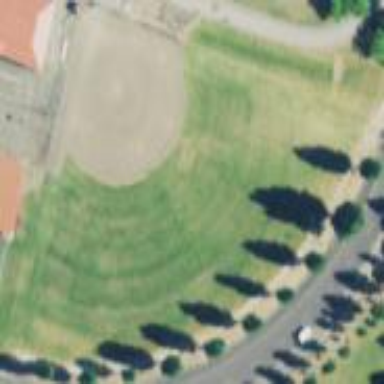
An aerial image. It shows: Baseball pitch for leisure land.